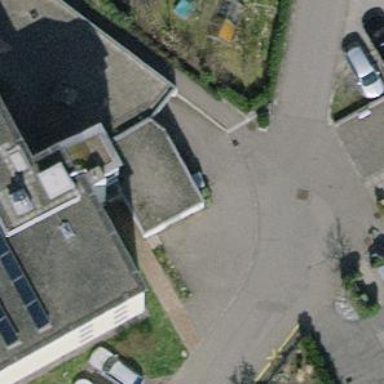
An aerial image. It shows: Parking area.